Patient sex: M
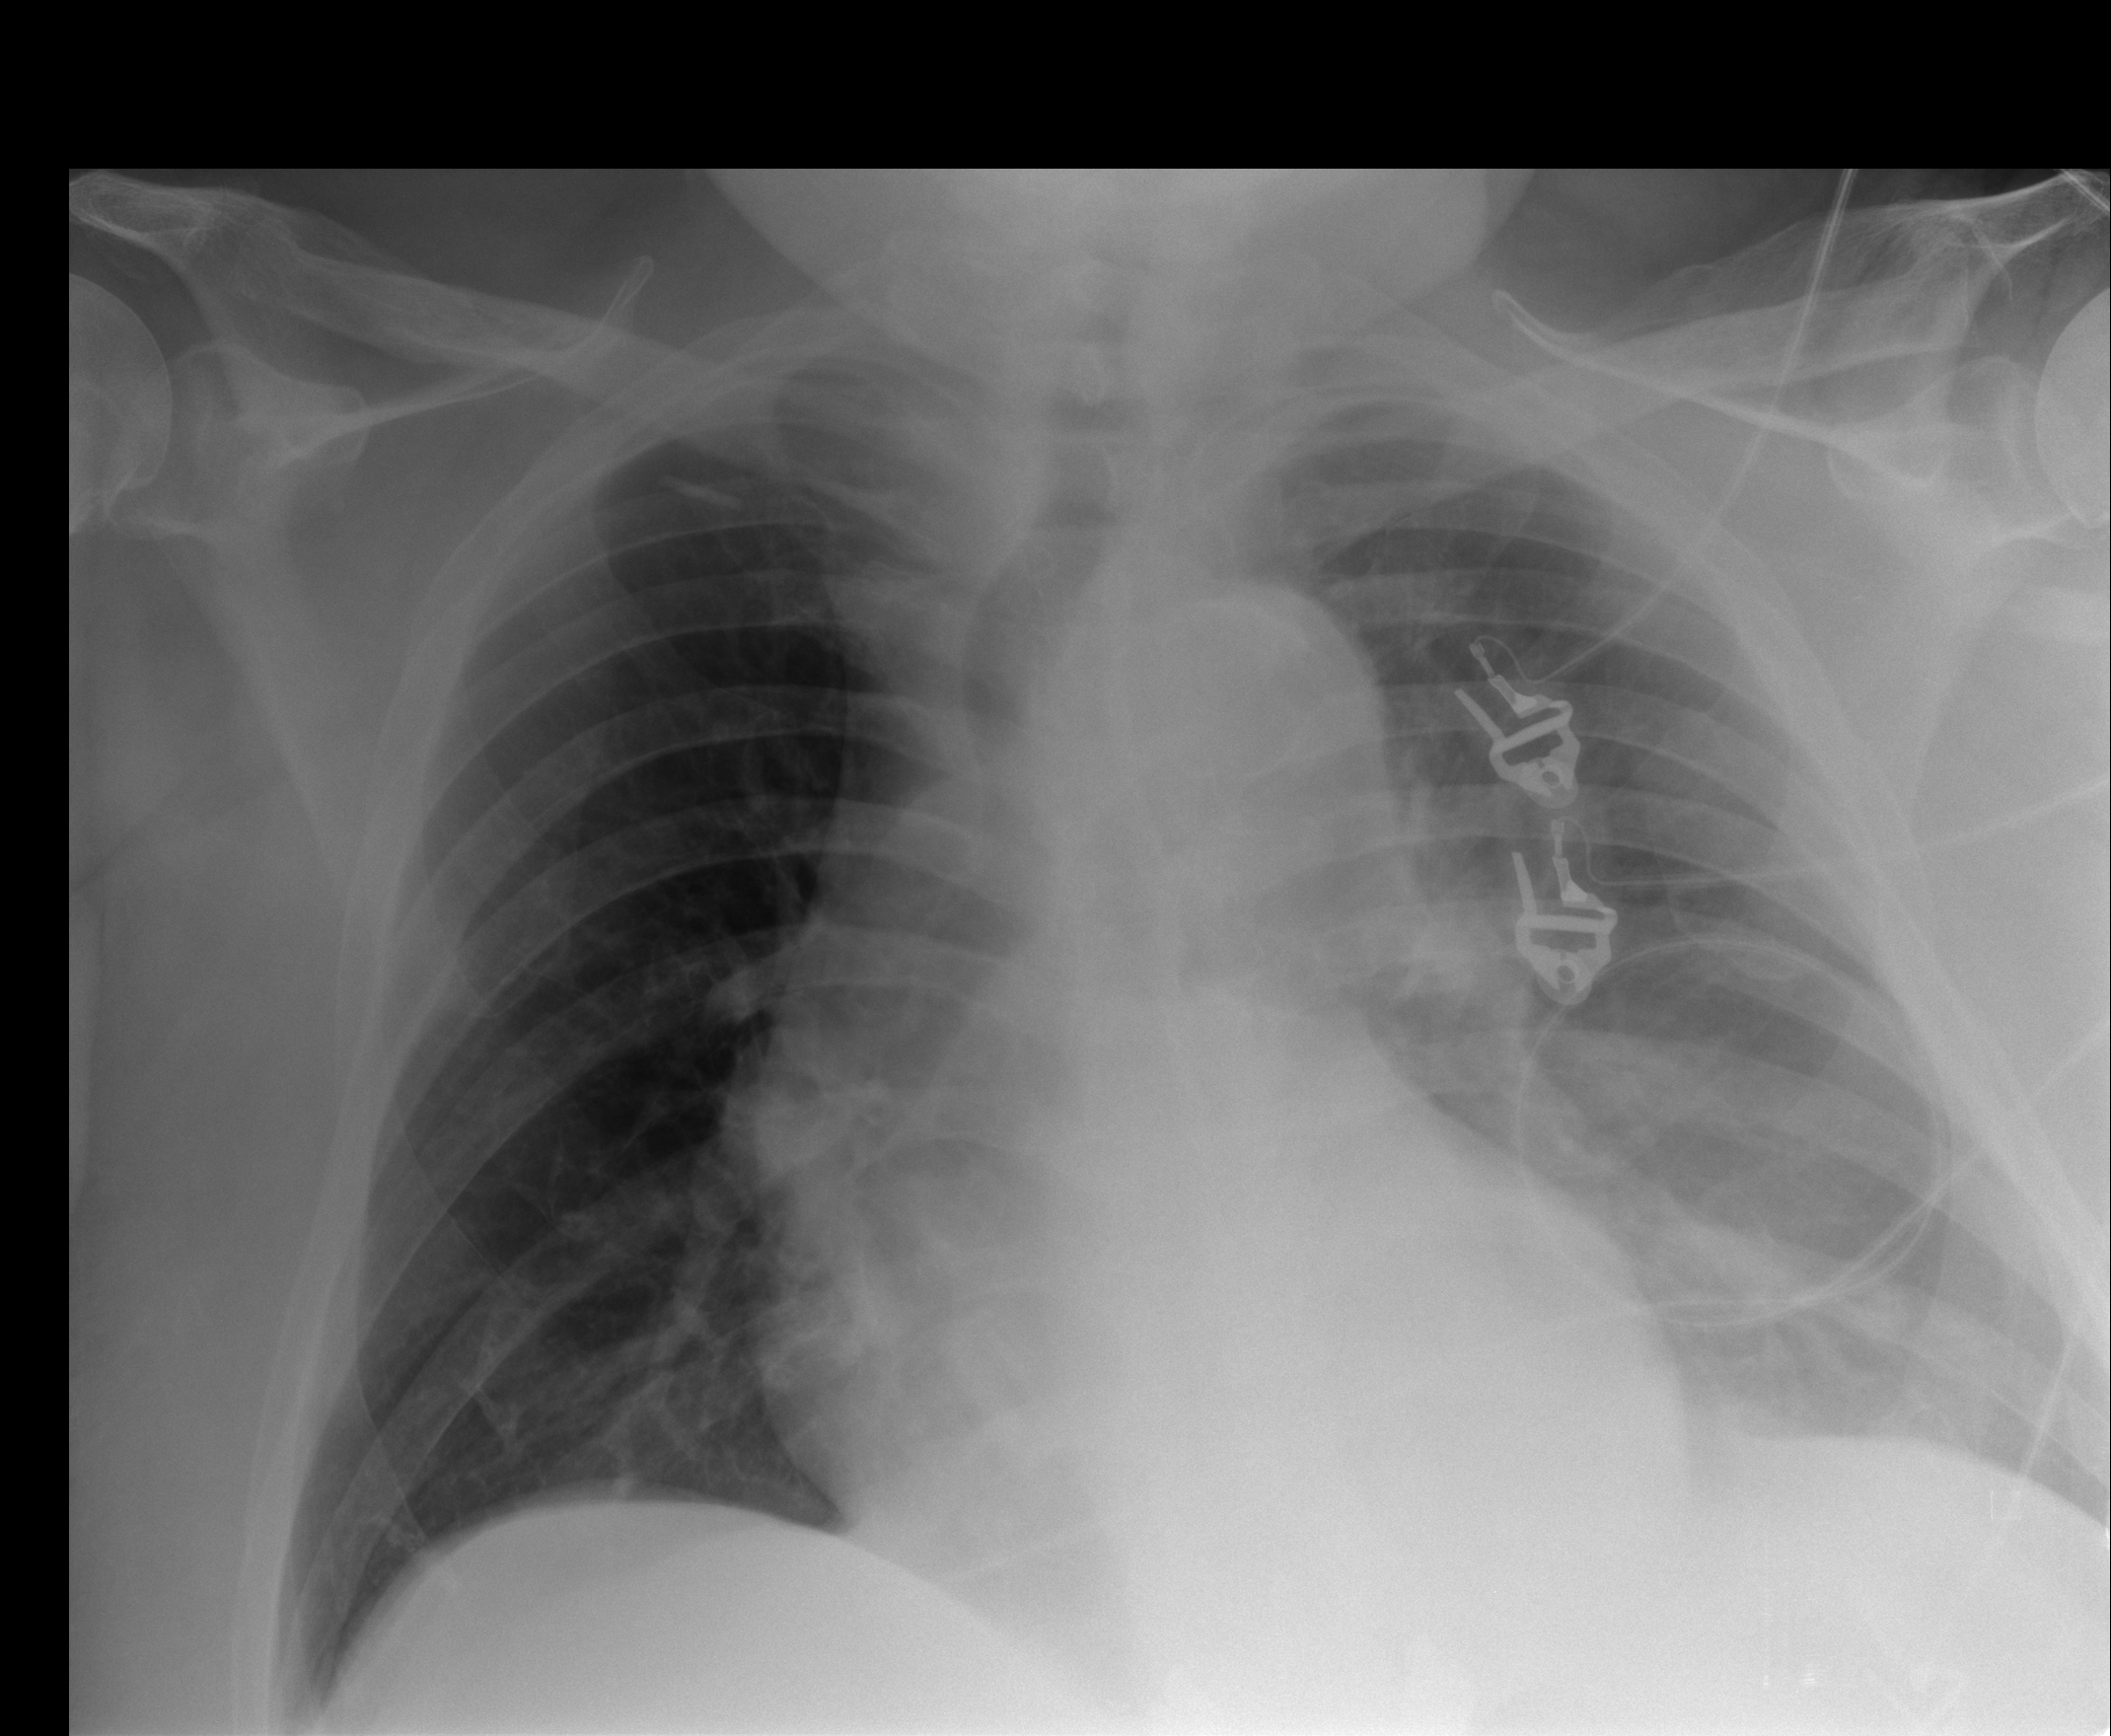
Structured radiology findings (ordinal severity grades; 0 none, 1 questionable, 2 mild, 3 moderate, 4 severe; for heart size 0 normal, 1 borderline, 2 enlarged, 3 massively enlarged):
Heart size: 2
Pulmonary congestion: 0
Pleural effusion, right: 0
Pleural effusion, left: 2
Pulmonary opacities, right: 0
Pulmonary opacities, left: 1
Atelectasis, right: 0
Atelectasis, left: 2